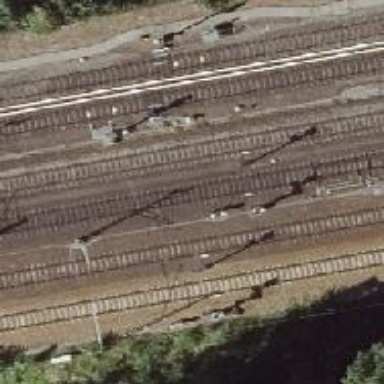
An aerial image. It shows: Railway signal.